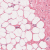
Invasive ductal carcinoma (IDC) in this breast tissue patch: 0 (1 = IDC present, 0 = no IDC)